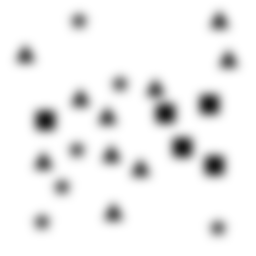
Squares: 5
Triangles: 10
Stars: 6
Total shapes: 21